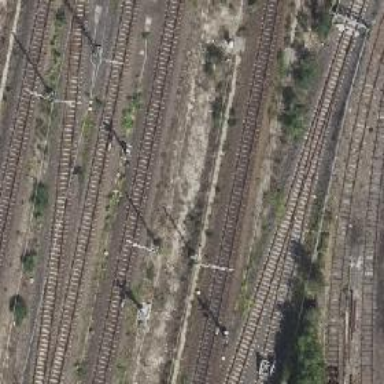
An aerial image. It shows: Catenary mast for power lines.